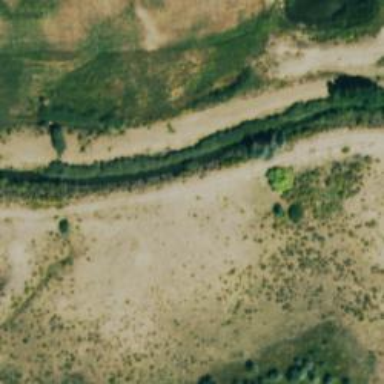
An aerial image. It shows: Irrigation canal used for providing water to the land.